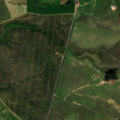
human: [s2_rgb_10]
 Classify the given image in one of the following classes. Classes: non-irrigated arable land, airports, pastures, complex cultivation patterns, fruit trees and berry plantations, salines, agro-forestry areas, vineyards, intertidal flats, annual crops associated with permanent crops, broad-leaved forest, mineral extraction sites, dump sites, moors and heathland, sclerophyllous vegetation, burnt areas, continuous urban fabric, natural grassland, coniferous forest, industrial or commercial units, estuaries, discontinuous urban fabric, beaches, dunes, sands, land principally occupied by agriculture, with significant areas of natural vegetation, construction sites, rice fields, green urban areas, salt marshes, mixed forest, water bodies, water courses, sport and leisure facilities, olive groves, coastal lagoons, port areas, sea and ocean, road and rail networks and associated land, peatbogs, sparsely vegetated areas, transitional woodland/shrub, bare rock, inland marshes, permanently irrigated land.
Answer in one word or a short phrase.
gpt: non-irrigated arable land, transitional woodland/shrub